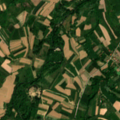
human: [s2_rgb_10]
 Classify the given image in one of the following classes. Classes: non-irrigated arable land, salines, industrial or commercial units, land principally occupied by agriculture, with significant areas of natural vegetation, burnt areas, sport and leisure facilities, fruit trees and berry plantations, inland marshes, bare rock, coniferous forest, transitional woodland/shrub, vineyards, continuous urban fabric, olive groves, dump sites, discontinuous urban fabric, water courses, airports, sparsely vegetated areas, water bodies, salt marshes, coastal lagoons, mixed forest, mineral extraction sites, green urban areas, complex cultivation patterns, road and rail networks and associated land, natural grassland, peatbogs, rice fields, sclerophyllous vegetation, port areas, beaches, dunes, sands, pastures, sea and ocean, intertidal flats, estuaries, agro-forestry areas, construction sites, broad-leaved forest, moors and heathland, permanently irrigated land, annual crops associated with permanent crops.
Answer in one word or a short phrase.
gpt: non-irrigated arable land, complex cultivation patterns, land principally occupied by agriculture, with significant areas of natural vegetation, transitional woodland/shrub